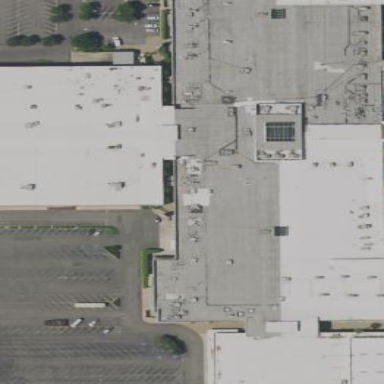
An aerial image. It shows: Retail building in mall.